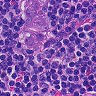
Metastatic tissue present: yes